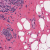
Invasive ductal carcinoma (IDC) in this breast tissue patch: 0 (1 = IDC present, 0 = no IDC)